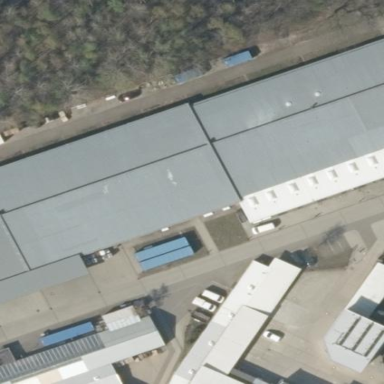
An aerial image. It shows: Commercial building.